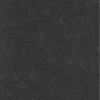
Label: dusty